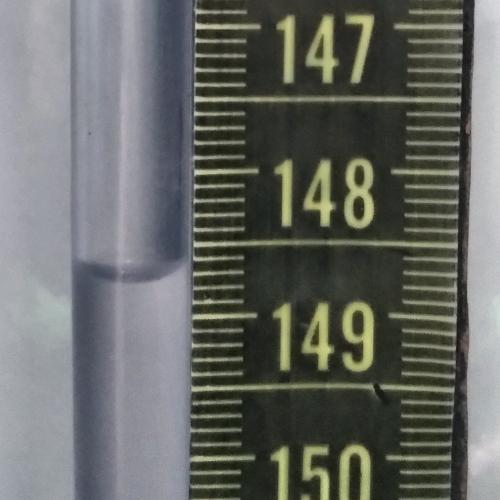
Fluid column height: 148.7 cm